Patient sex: F
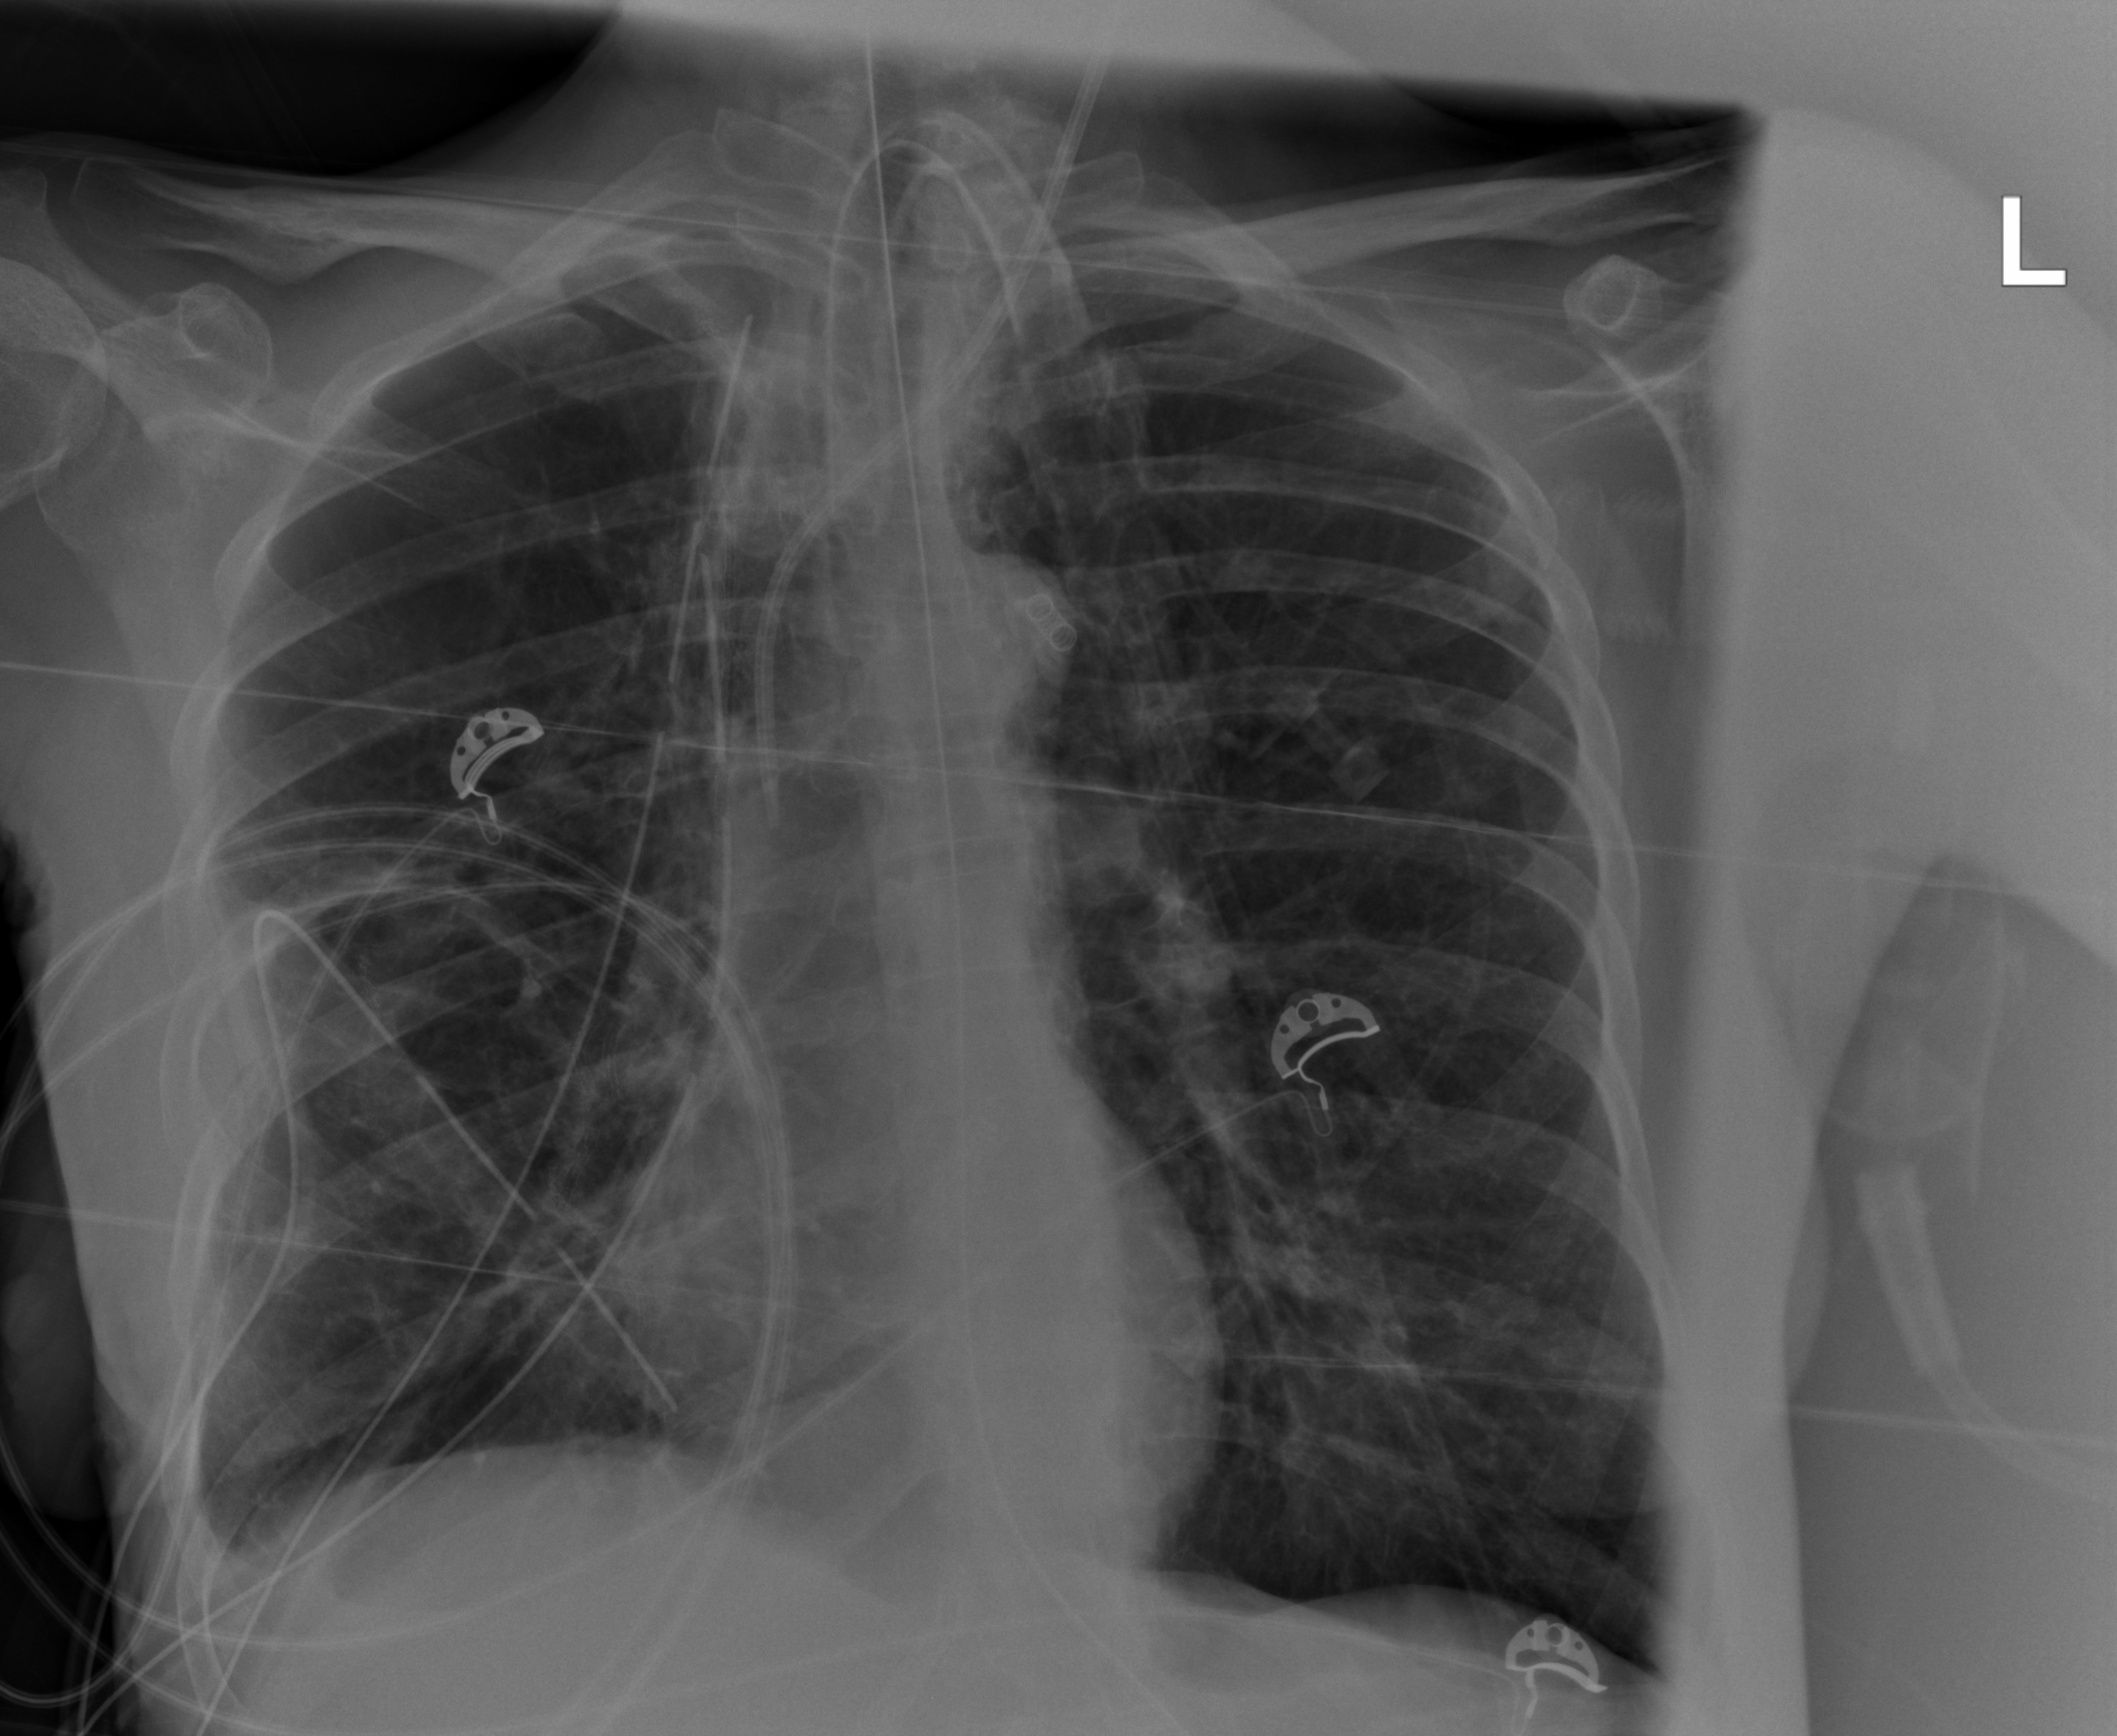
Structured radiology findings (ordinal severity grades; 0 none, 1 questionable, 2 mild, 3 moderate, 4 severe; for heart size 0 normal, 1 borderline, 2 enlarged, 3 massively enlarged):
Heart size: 0
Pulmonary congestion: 0
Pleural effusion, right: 2
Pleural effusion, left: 0
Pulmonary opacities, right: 0
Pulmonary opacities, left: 0
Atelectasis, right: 2
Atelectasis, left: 0